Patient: sex F, age 76
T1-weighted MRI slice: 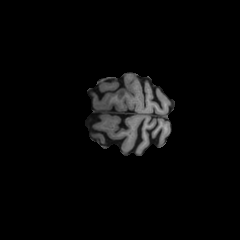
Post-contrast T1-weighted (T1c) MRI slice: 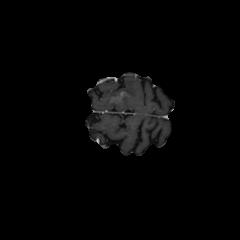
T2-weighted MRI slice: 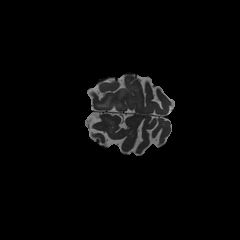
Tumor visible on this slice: yes
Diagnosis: Glioblastoma, IDH-wildtype
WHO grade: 4